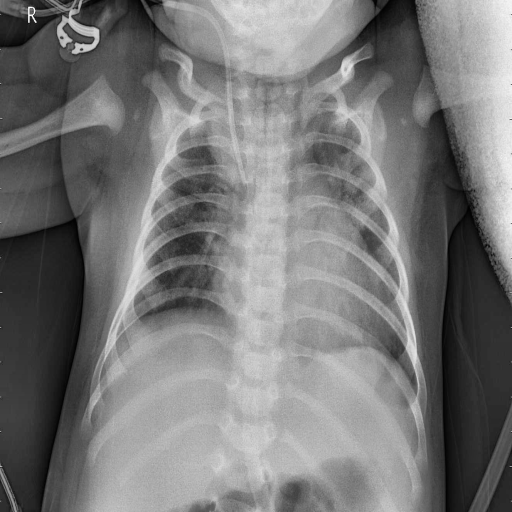
Finding: PNEUMONIA